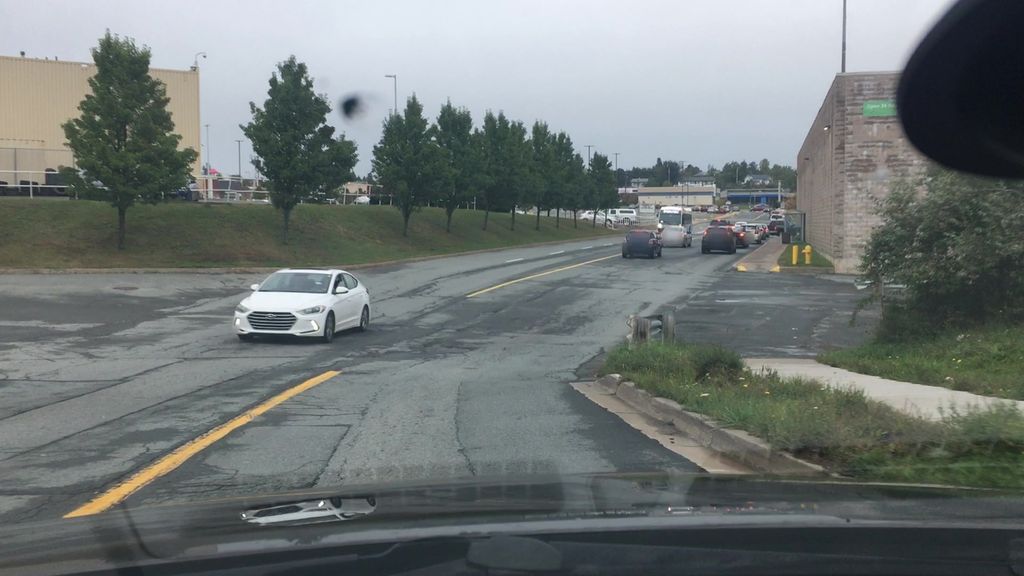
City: halifax